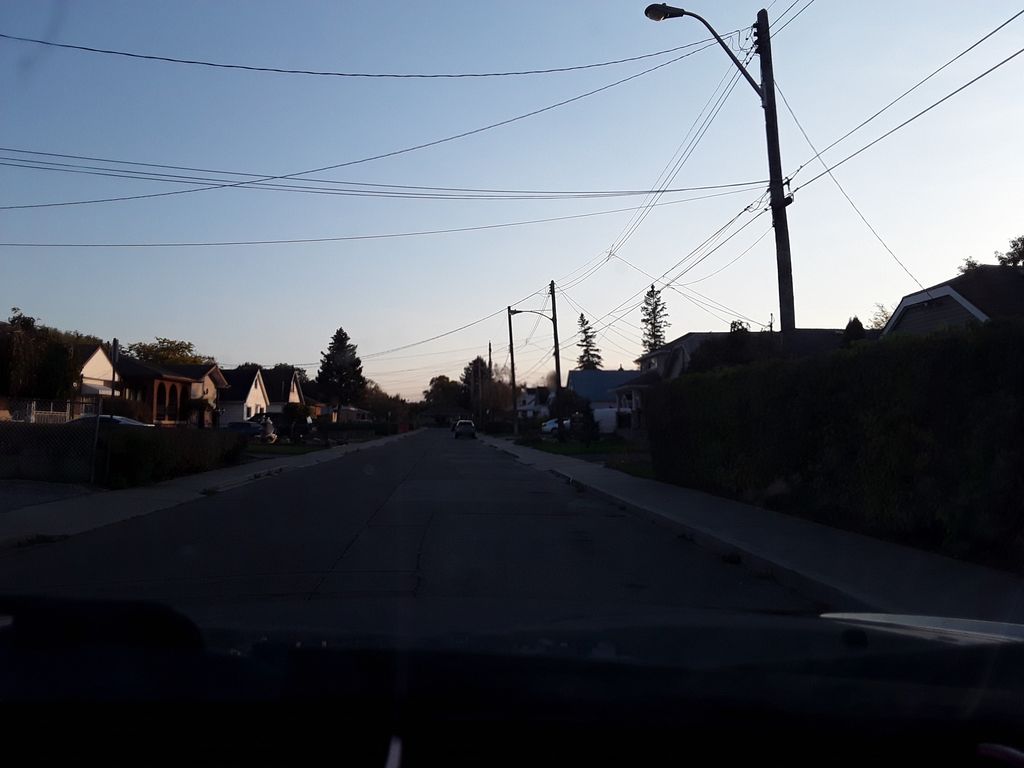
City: hamilton